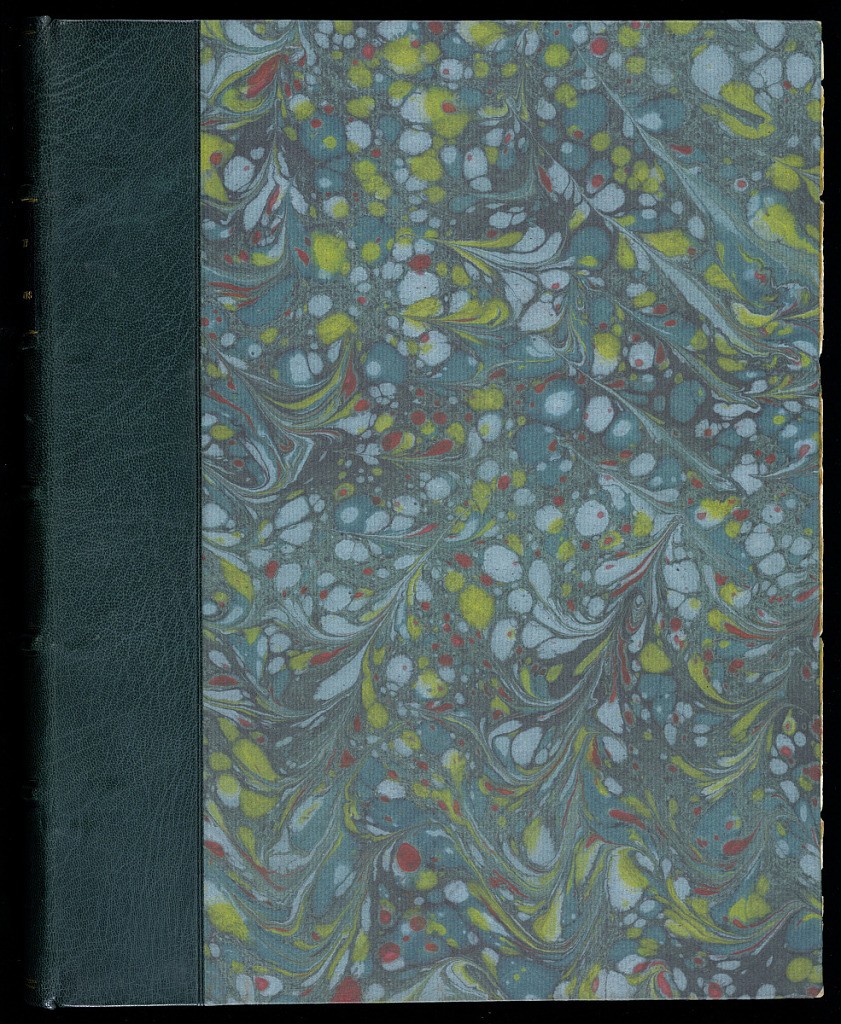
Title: Album of Arabesque Ornament Designs
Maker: Jean-Baptiste Huet, French, 1745 – 1811
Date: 1776–89
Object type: Album
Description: Album of arabesque ornament designs from a collection of thirteen series of ornament prints designed by J.B. Huet and etched in the crayon manner by L.M. Bonnet. The series is not complete.